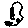
Label: circle